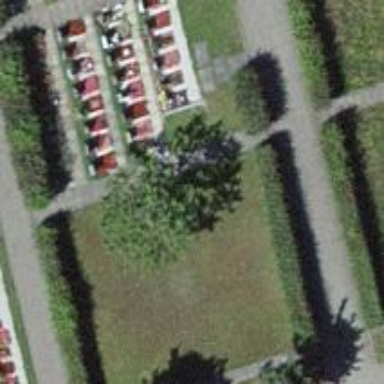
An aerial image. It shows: Graveyard.